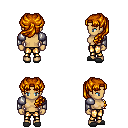
a pixel art fantasy rpg character, female body template, human, tanned skin, steel arm armor, gold greaves, dark blonde princess hairstyle, gray slippers, four views (front, back, left, right), 2x2 character sprite sheet, small pixel art, hard edges, no anti-aliasing